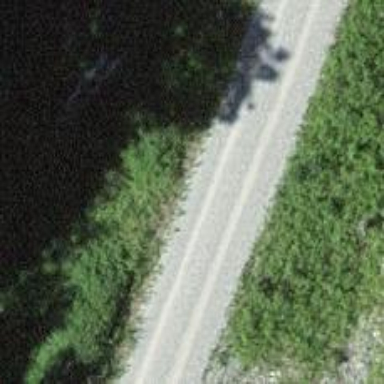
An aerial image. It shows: Gravel track with grade2 tracktype. It has embankment.